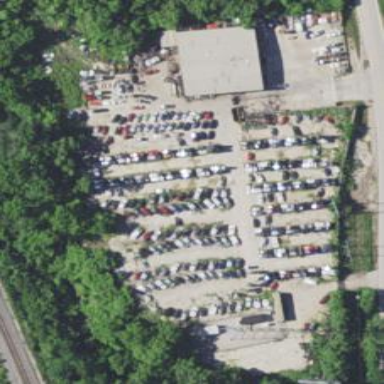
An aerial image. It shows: Industrial area designated as scrap yard.